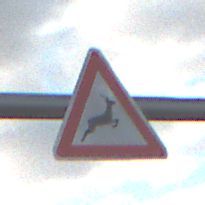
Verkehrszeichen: WildwechselLinks
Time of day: SunriseSunset
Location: Outdoor (RoadRail)
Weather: PartlyCloudy
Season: NotSpecified
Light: Natural